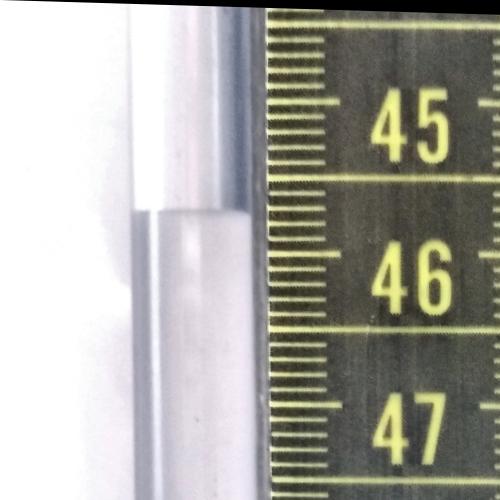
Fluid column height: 45.7 cm